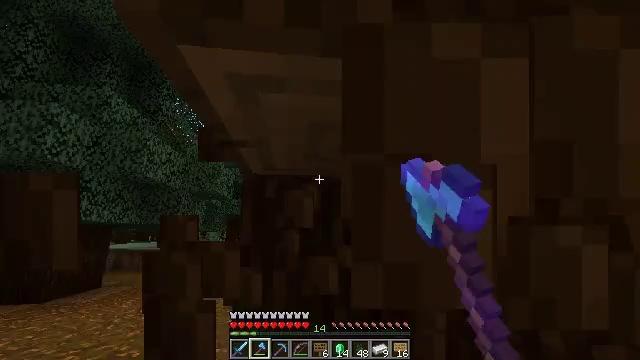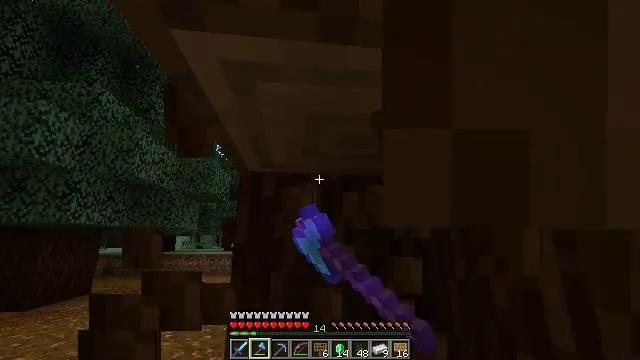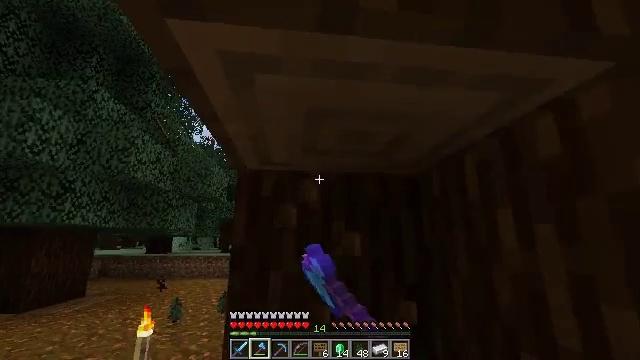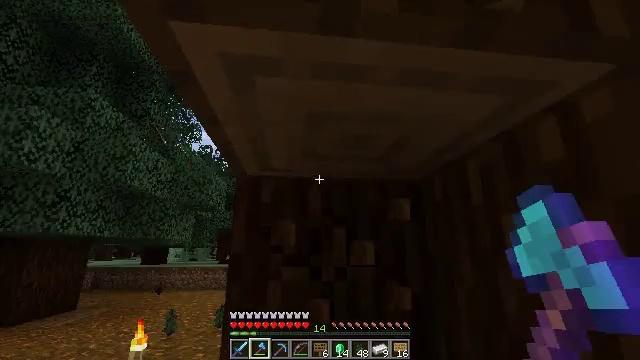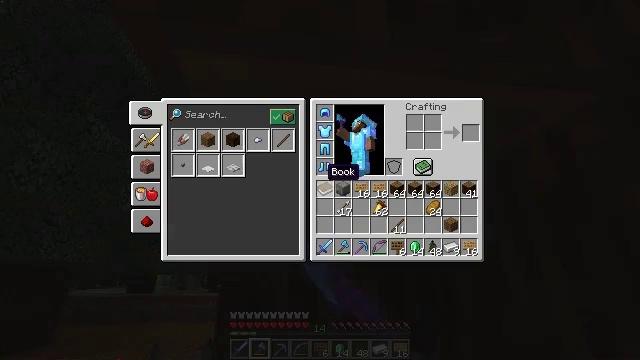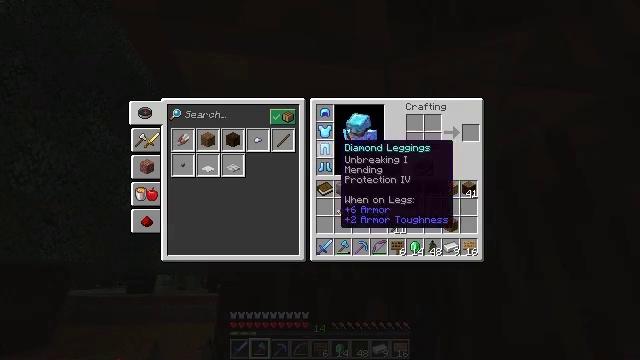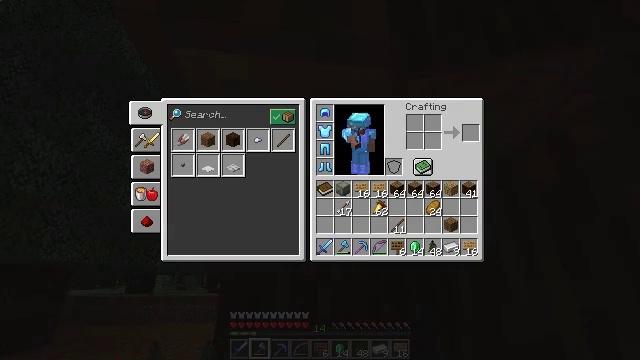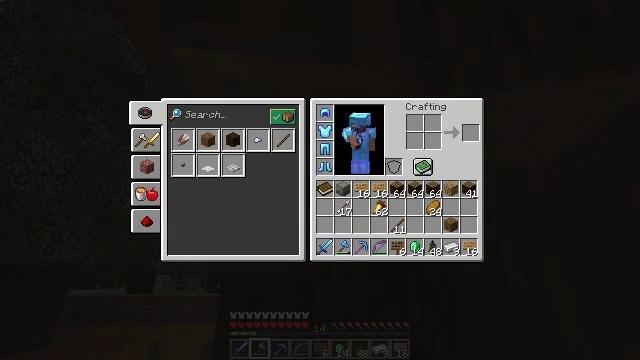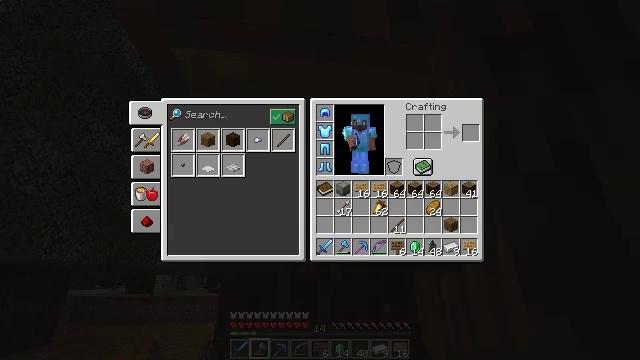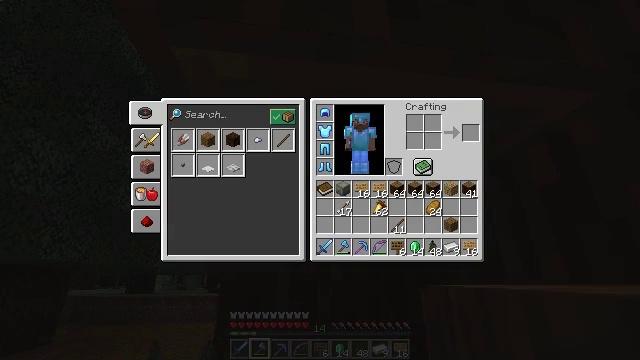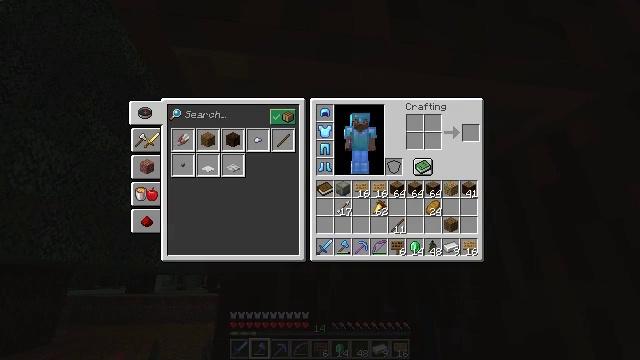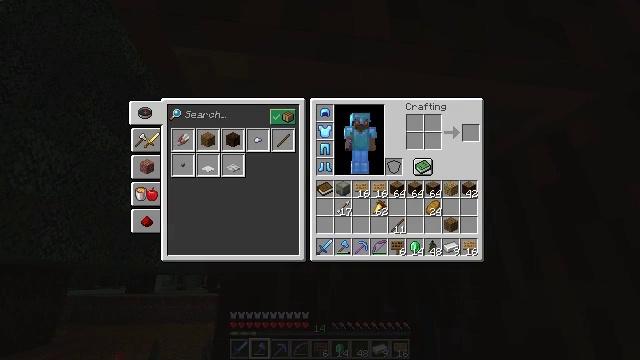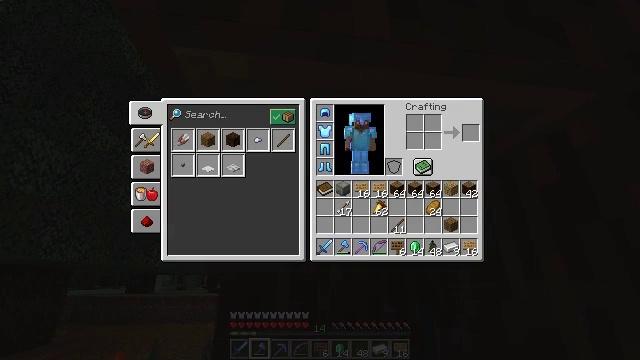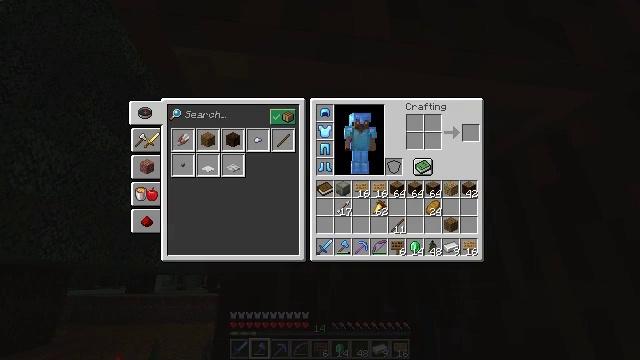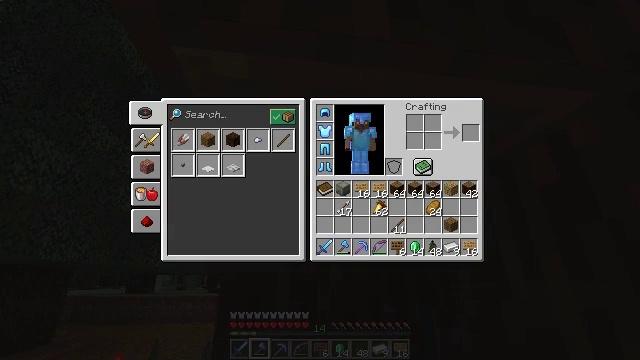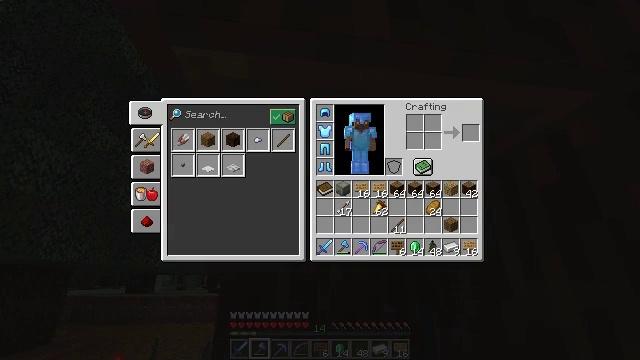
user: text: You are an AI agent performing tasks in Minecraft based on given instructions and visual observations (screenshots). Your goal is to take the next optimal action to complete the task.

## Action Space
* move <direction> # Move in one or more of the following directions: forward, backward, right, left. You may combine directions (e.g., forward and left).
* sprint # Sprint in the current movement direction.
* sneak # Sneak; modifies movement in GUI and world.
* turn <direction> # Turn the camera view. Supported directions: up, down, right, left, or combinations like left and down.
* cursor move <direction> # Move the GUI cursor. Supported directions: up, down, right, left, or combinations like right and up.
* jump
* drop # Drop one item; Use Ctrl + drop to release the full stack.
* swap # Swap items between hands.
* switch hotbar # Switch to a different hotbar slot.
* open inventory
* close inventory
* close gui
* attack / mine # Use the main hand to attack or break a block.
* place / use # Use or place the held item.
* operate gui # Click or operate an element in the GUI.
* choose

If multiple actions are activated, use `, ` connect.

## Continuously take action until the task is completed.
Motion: motion action
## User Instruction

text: Drop an oak sign.
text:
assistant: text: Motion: attack / mine
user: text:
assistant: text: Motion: attack / mine
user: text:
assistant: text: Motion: turn up, attack / mine
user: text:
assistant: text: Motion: turn right and up, open inventory
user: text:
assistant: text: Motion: cursor move right and up, open inventory
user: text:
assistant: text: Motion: cursor move right and up
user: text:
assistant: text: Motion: cursor move right and up
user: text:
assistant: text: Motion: cursor move right and up
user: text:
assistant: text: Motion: no_op
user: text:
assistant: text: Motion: no_op
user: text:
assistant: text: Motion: no_op
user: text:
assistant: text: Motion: no_op
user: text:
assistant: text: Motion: no_op
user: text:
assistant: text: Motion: no_op
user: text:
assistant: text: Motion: cursor move right
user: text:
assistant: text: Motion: cursor move right and down
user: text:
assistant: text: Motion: cursor move right and down
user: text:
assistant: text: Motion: cursor move right and down
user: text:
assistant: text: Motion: no_op
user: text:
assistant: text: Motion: cursor move down
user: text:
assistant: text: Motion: no_op
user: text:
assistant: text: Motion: cursor move left
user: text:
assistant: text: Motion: cursor move left
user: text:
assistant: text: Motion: no_op
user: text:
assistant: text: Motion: no_op
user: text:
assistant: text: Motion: no_op
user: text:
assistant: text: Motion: no_op
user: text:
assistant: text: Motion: sneak
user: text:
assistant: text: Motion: sneak
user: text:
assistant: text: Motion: sneak